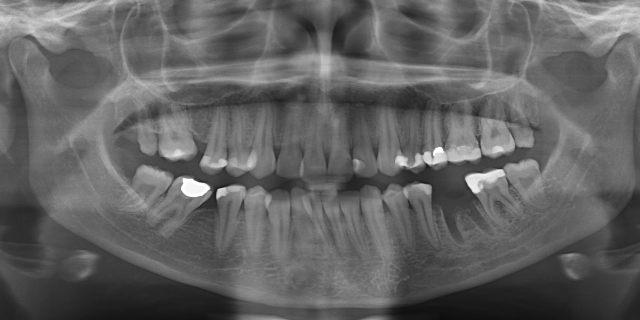
adult